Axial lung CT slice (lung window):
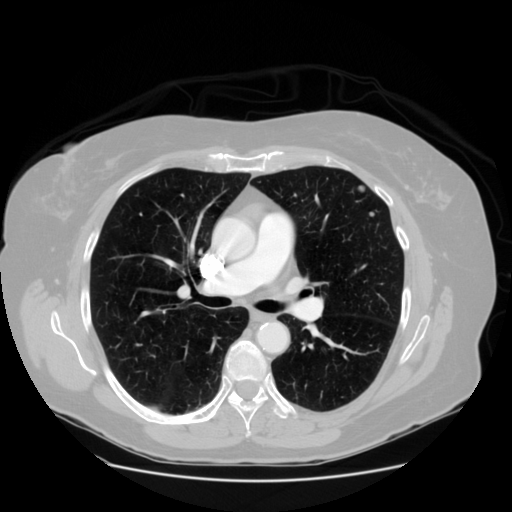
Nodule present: yes
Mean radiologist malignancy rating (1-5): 2.5